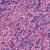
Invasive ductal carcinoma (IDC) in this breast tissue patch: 1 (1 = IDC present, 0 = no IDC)